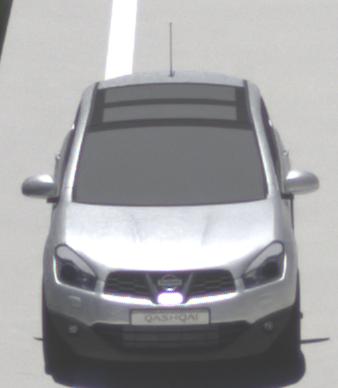
Make: Nissan
Model: Qashqai 1.6
Detailed model: Qashqai (J10)
Model produced from: 2010/03
Model produced until: 2010/08
Doors: 5
Color: white
Road condition: dry road
Daytime: midday
Contrast: high contrast